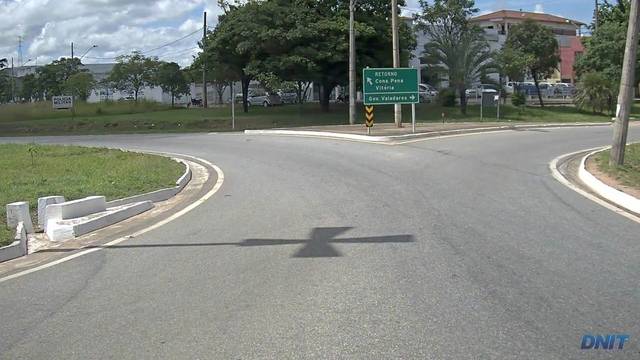
Region: Brazil
Coordinates: -18.836, -41.964